Question: Is it possible to share a mutable variable between multiple threads in Rust? Given the following:
'''
fn main() {
let mut msg = "Hi";
// ...
msg = "Hello, World!";
do spawn {
println(msg);
}
do spawn {
println(msg);
}
}
'''
I get this error:

The variable just needs to be readonly to the spawned threads. The variable has to be mutable though, because what I'm really trying to do is share a HashMap between multiple threads. As far as I know there is no way to populate a HashMap unless it's mutable. Even if there is a way to do that though, I'm still interested in knowing how to accomplish something like this in general.
Thank you!
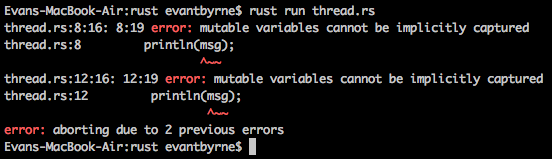
Answer: This restriction is slated to be removed in a future version of the language. That said, you can fix this problem with 'let msg = msg;' before the first 'do spawn'. That will the value 'msg' into an immutable location, effectively changing its mutability.